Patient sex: M
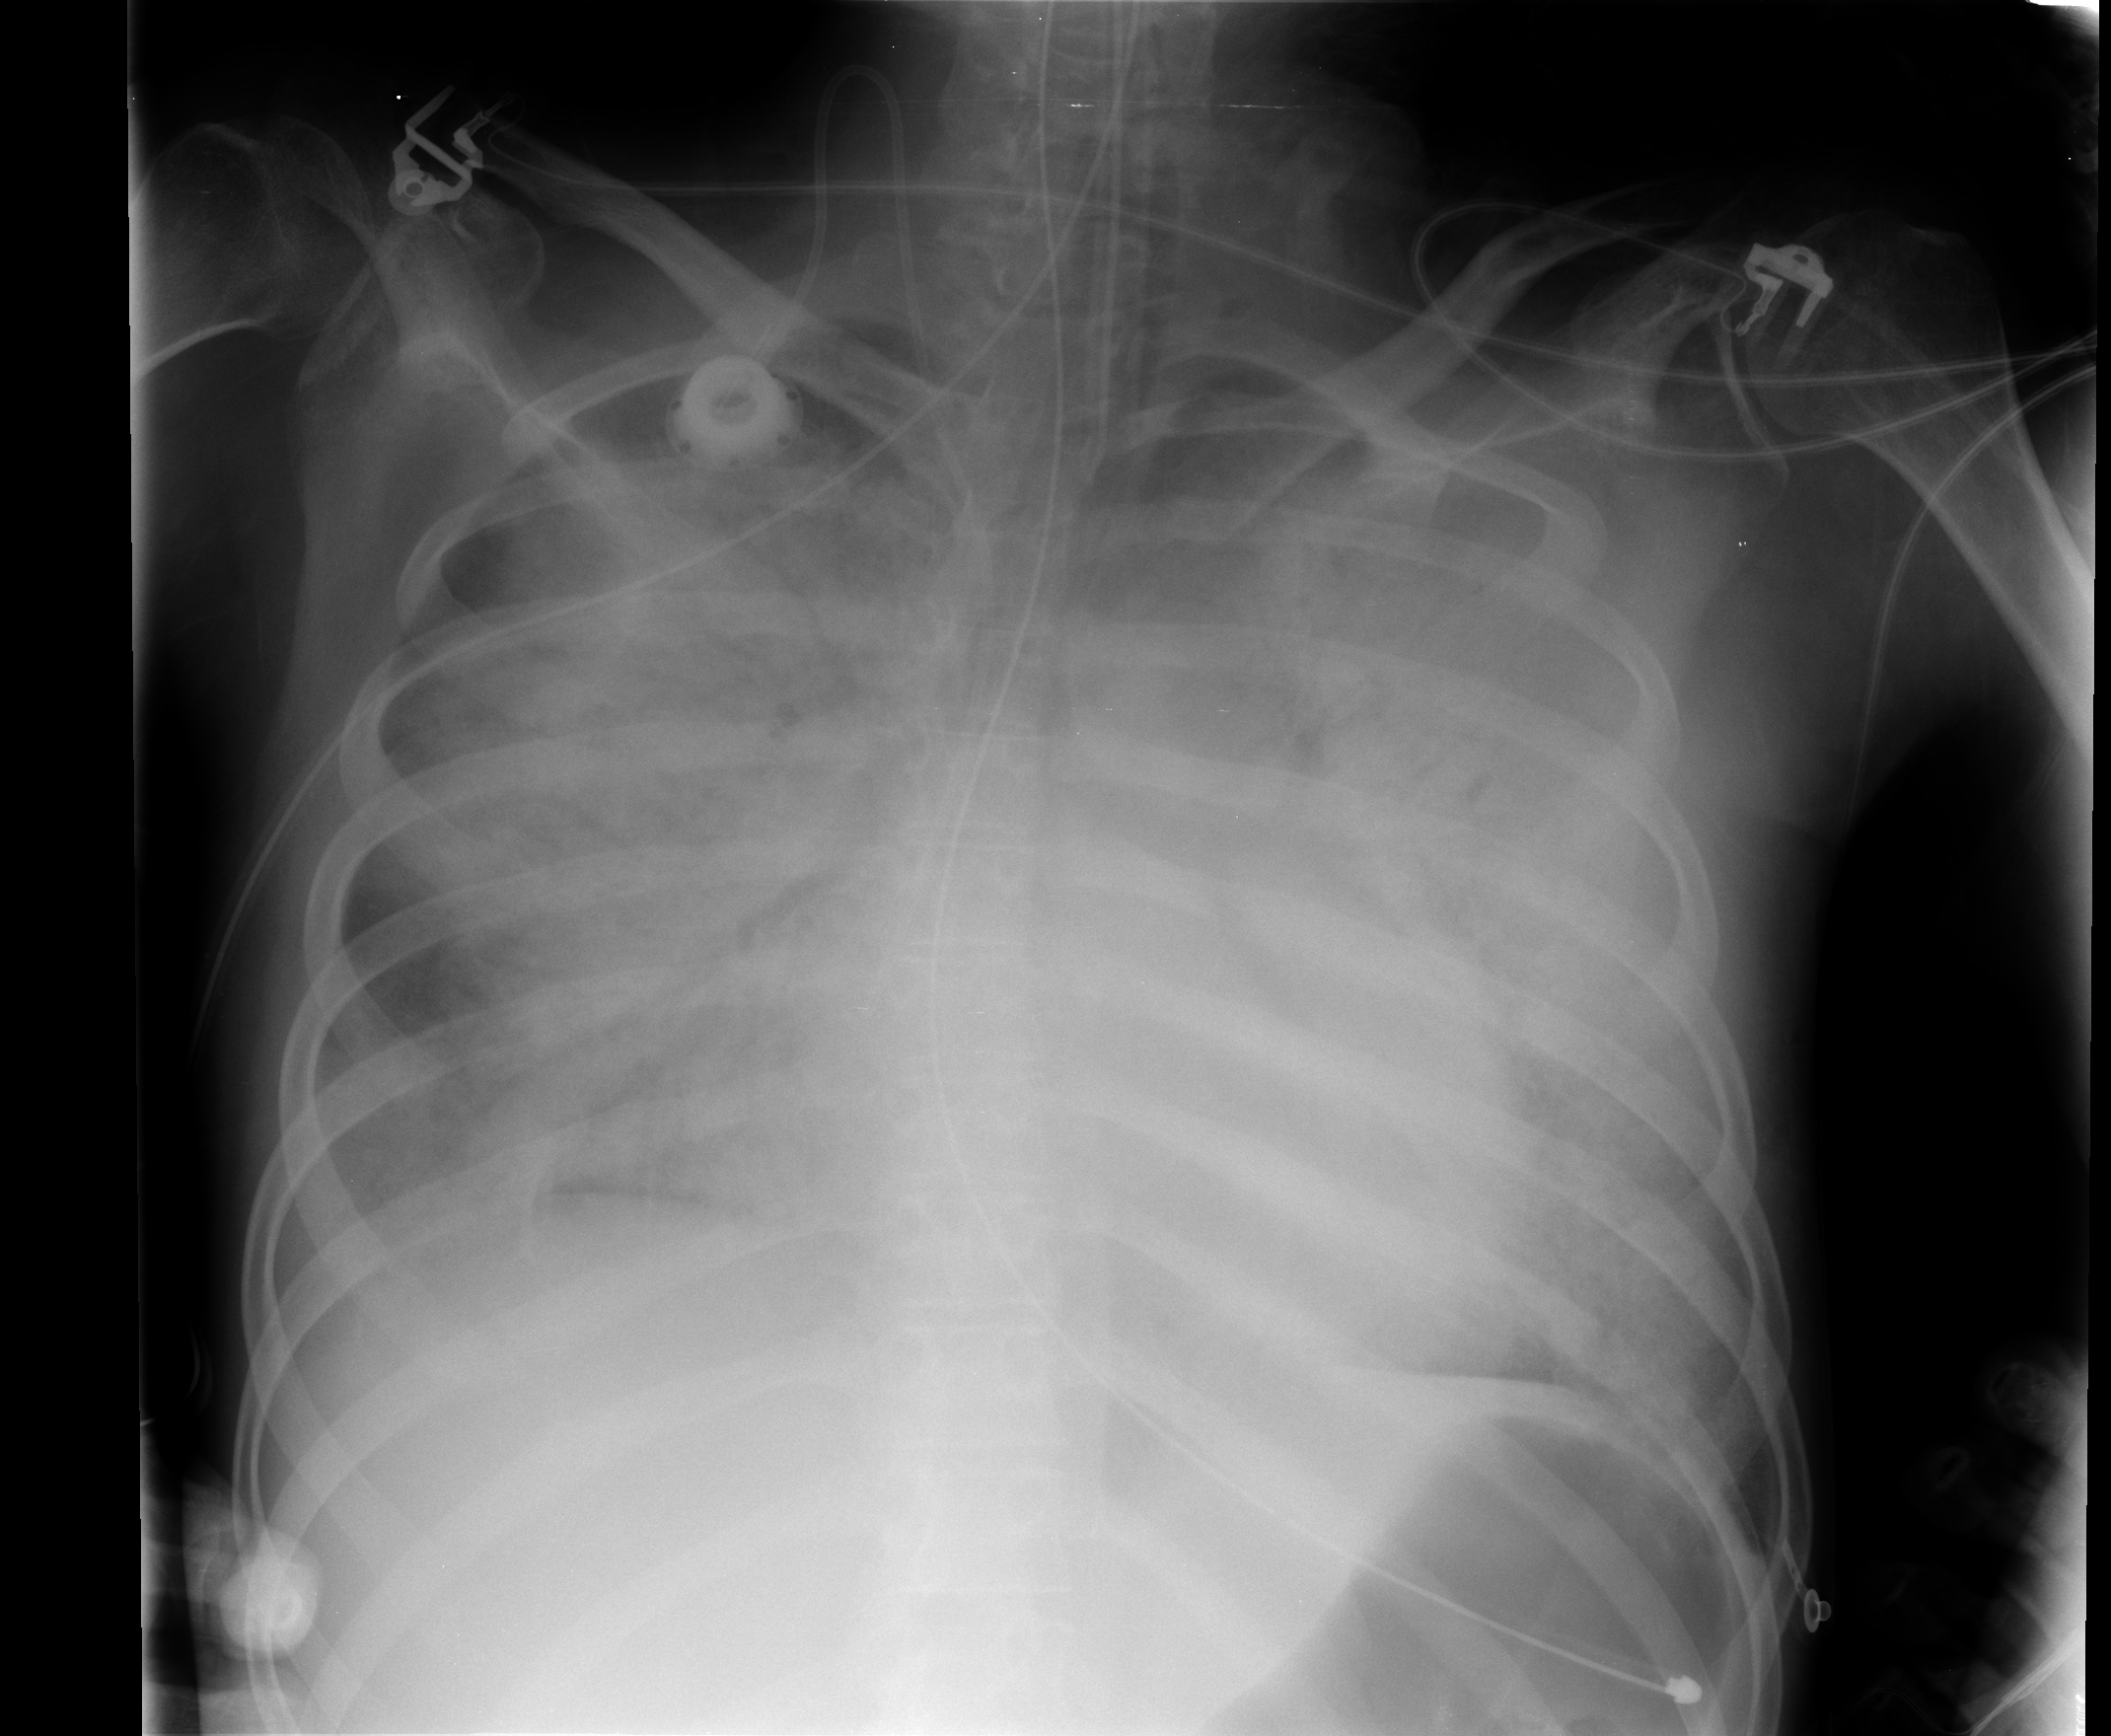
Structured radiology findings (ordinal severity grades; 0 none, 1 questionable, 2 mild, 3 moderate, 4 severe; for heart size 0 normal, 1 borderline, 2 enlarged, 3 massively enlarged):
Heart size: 0
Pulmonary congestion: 4
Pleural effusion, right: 2
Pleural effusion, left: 2
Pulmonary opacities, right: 4
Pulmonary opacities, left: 4
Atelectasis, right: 4
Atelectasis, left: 4